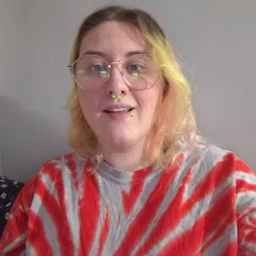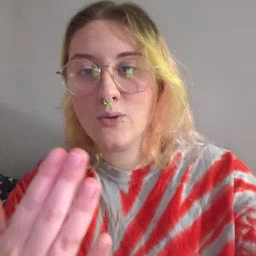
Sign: thankyou